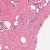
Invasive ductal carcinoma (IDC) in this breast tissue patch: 0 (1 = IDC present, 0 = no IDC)